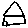
Label: house